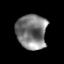
Tissue: prostate
Cell type: T cells
Senescence score: 0.6896
Nuclear area (px): 1036
Mean DAPI intensity: 123.816